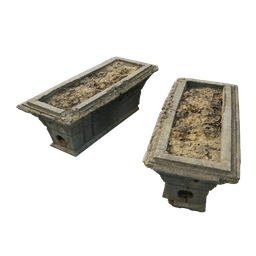
Label: decoration